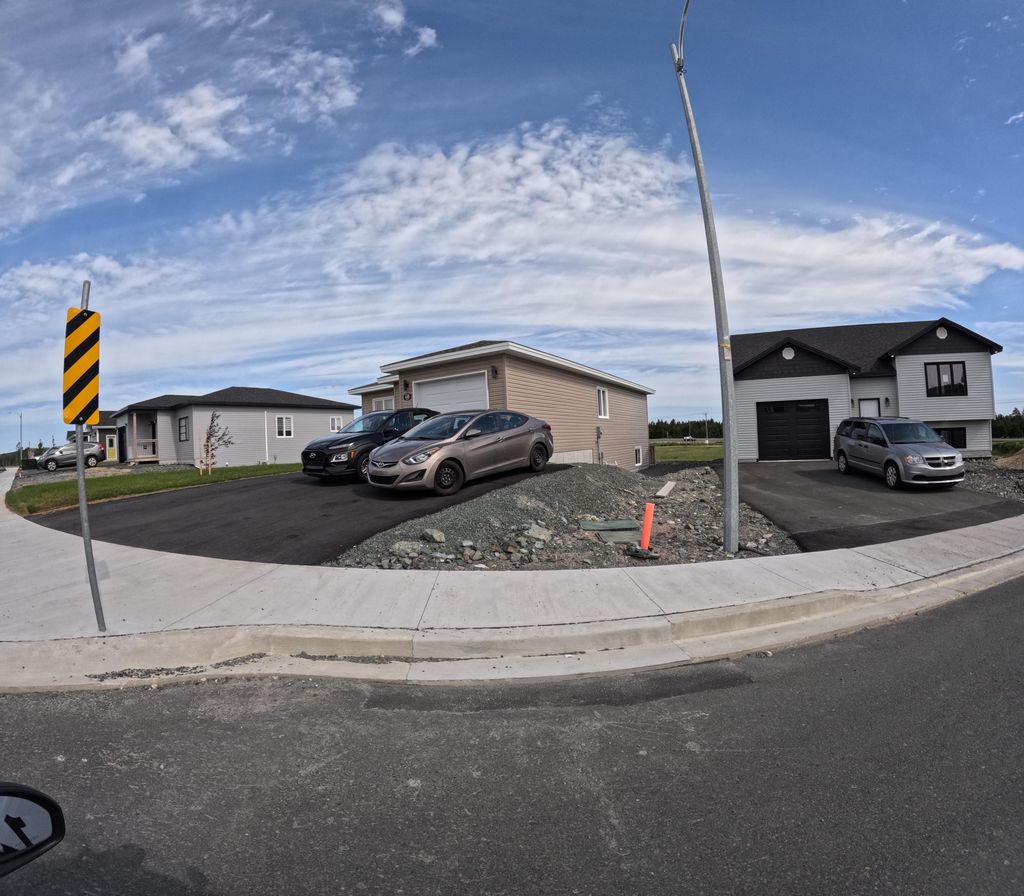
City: st_johns